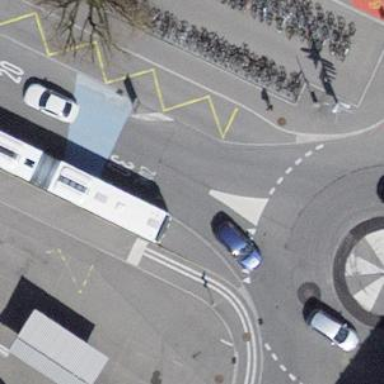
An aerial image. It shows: Asphalt footway with unmarked crossing and sidewalk.